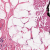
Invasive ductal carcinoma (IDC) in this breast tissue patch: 0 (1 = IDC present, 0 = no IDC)